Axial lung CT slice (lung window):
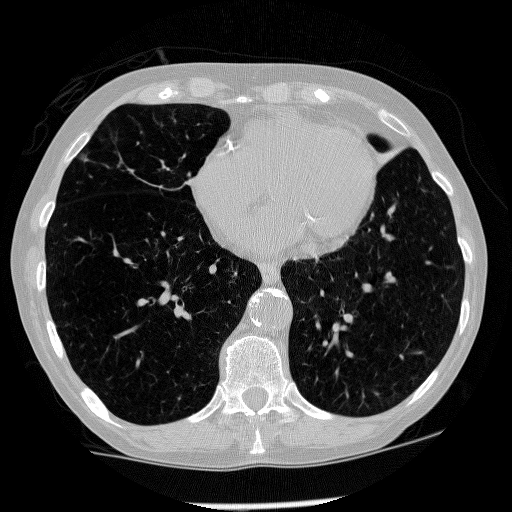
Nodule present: no